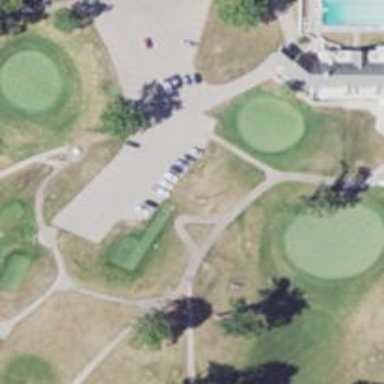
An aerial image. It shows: Path for both road and golf.